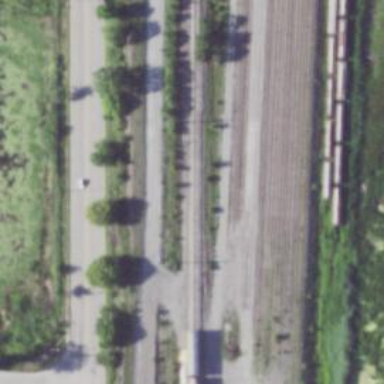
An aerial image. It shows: Abandoned railway yard.